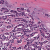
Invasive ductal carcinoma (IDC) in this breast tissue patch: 1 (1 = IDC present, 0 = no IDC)